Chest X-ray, PA view. Patient: 51 years old, sex F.
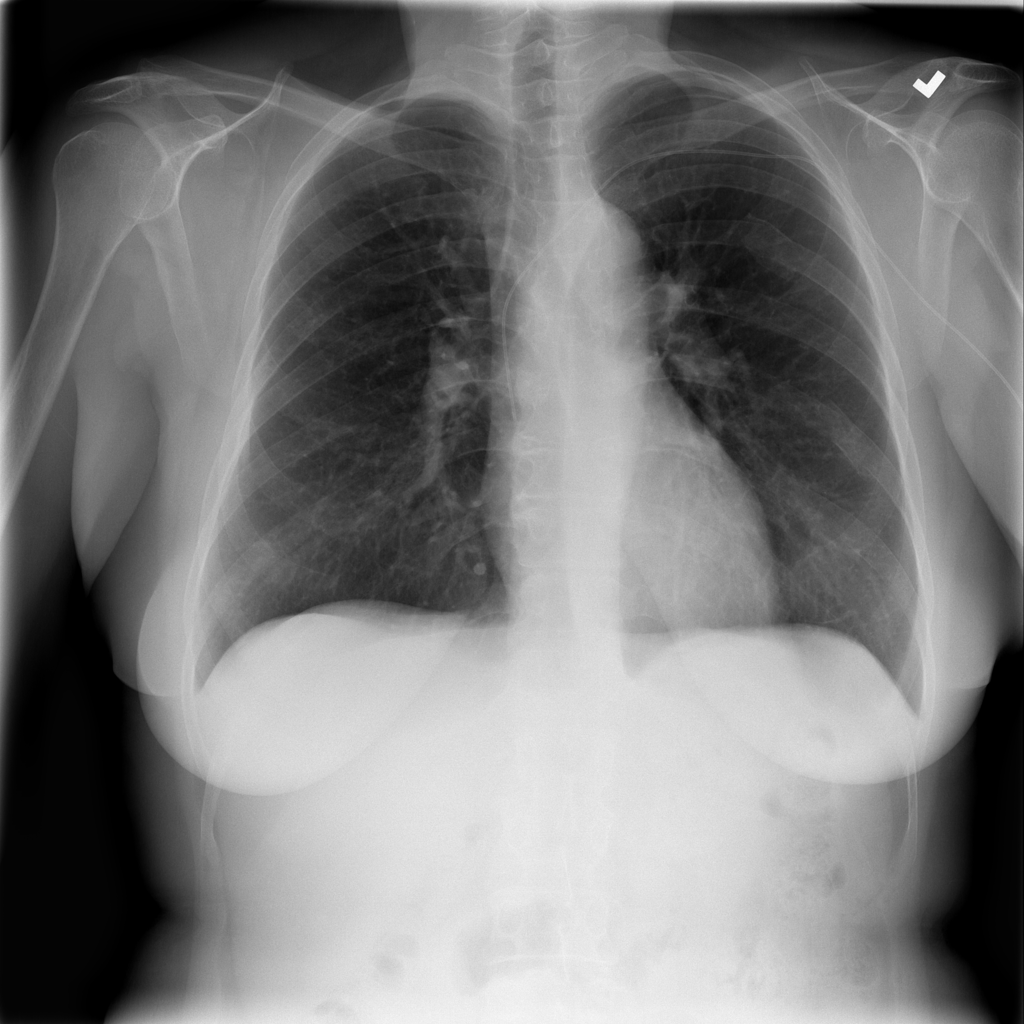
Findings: No Finding